Interaction volume radius: 5 \u00c5
Interaction volume height: 10 \u00c5
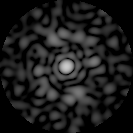
Disorder parameter: 0.8047